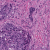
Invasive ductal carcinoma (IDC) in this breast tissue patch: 1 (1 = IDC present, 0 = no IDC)